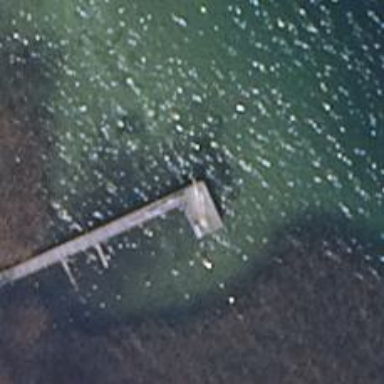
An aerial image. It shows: Man-made pier.